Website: crate-barrel
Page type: review-order
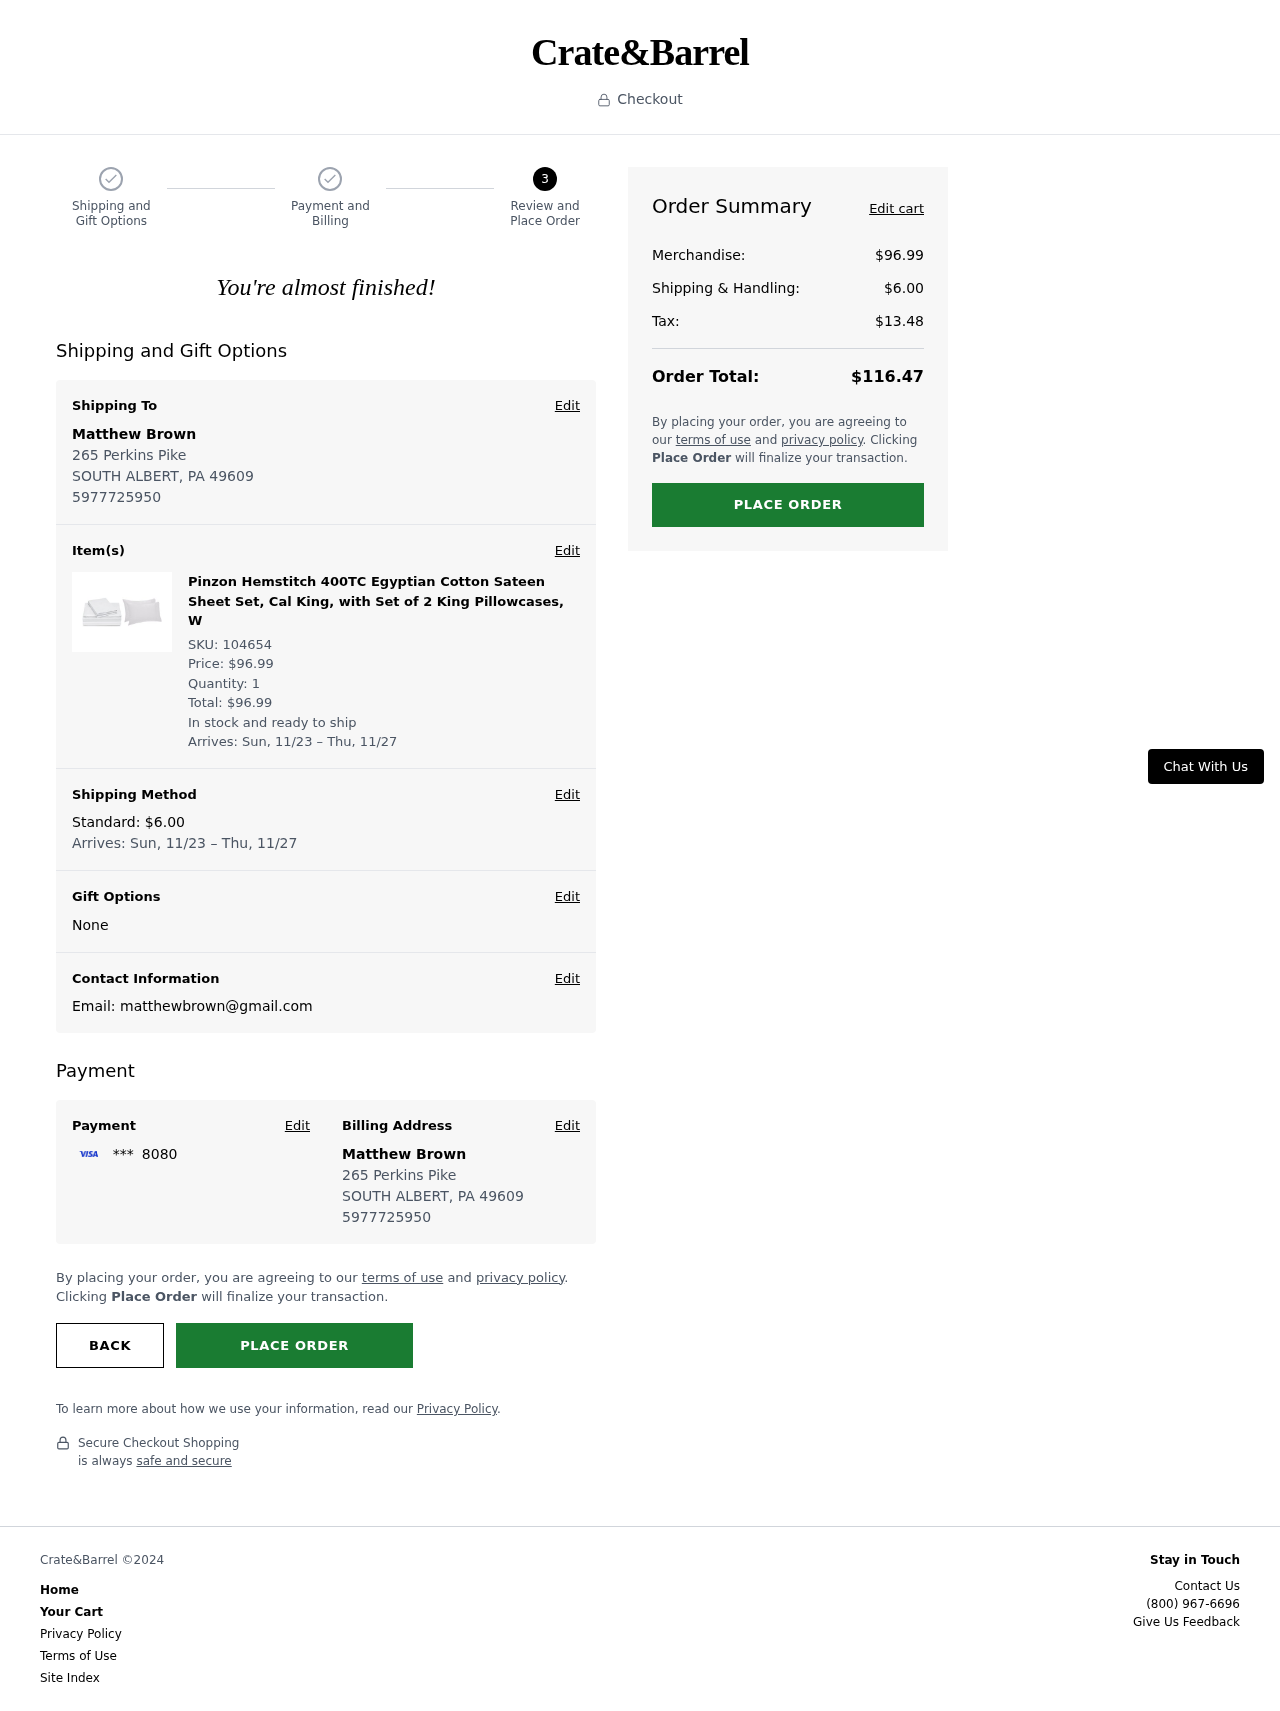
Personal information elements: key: PII_CARD_LAST4
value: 8080
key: PII_CITY
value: SOUTH ALBERT
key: PII_EMAIL
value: matthewbrown@gmail.com
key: PII_FULLNAME
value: Matthew Brown
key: PII_PHONE
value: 5977725950
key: PII_POSTCODE
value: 49609
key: PII_STATE_ABBR
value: PA
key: PII_STREET
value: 265 Perkins Pike
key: PII_FIRSTNAME
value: Matthew
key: PII_LASTNAME
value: Brown
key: PII_FULLNAME2
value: Matthew Brown
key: PII_FULLNAME3
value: Matthew Brown
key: PII_FIRSTNAME2
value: Matthew
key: PII_FIRSTNAME3
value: Matthew
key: PII_LASTNAME2
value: Brown
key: PII_LASTNAME3
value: Brown
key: PII_FIRSTNAME_DERIVED
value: Matthew
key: PII_LASTNAME_DERIVED
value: Brown
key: PII_FULLNAME_DERIVED
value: Matthew Brown
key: PII_NAME_FULL_DERIVED
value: Matthew Brown
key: PII_CITY2
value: SOUTH ALBERT
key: PII_POSTCODE_FULL
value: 49609
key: PII_POSTCODE_NUMERIC
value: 49609
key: PII_PHONE_LINE
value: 5950
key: PII_PHONE_SUFFIX
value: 5950
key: PII_PHONE2
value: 5977725950
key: PII_PHONE3
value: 5977725950
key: PII_PHONE_NUMERIC
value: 5977725950
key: PII_PHONE_LINE_NUMERIC
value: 5950
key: PII_PHONE_SUFFIX_NUMERIC
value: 5950
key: PII_PHONE2_NUMERIC
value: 5977725950
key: PII_PHONE3_NUMERIC
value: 5977725950
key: PII_PHONE_DIGITS
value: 5977725950
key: PII_PHONE_LAST4
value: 5950
Product elements: key: PRODUCT1_NAME
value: Pinzon Hemstitch 400TC Egyptian Cotton Sateen Sheet Set, Cal King, with Set of 2 King Pillowcases, W
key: PRODUCT1_PRICE
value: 96.99
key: PRODUCT1_QUANTITY
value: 1
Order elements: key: ORDER_SKU
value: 104654
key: ORDER_ITEM_TOTAL
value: $96.99
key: ORDER_DELIVERY_DATE_ITEM
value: Sun, 11/23 – Thu, 11/27
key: ORDER_SHIPPING_COST
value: $6.00
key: ORDER_DELIVERY_DATE
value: Sun, 11/23 – Thu, 11/27
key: ORDER_SUBTOTAL
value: $96.99
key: ORDER_SHIPPING_COST_SUMMARY
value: $6.00
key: ORDER_TAX
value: $13.48
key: ORDER_TOTAL
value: $116.47